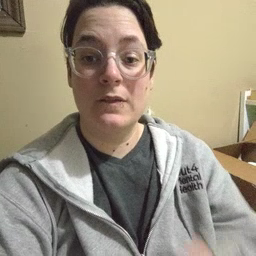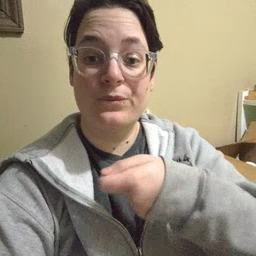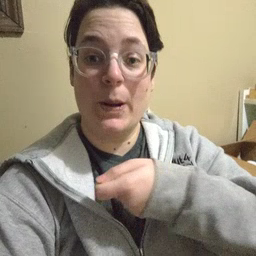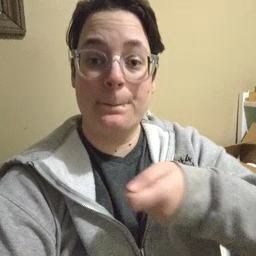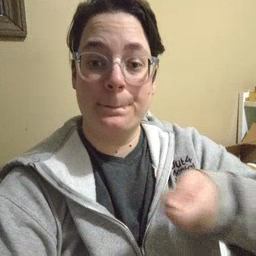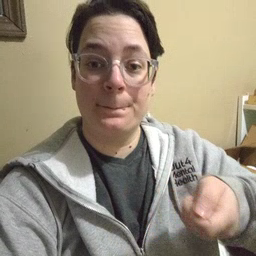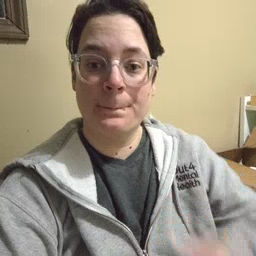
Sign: vacuum